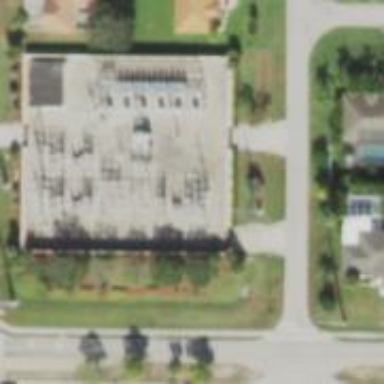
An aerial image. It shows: Switch used for power control.